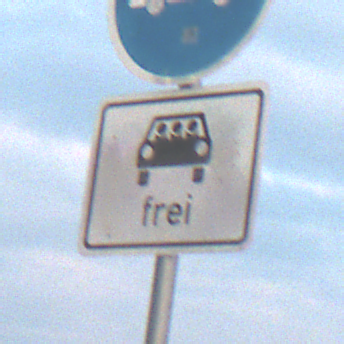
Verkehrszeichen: MehrfachbesetzePersonenkraftwagenFrei
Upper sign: Busssonderstreifen
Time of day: SunriseSunset
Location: Outdoor (Nature)
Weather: PartlyCloudy
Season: NotSpecified
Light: Natural